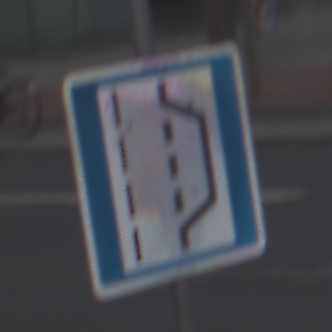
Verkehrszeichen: NothalteUndPannenbucht
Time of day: MorningAfternoon
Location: Outdoor (Urban)
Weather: Overcast
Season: NotSpecified
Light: Natural